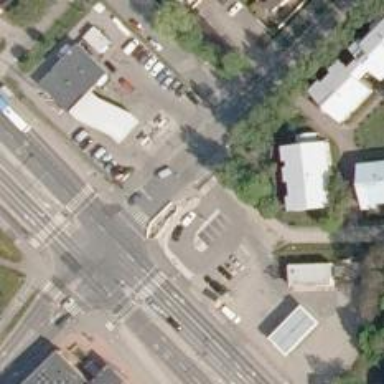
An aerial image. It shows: Asphalt cycleway.